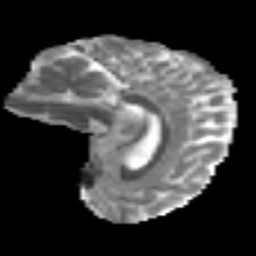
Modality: MD
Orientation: sagittal
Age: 40
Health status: ill
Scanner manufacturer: philips
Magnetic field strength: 3 T
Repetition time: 9 s
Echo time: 0.127 s